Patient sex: M
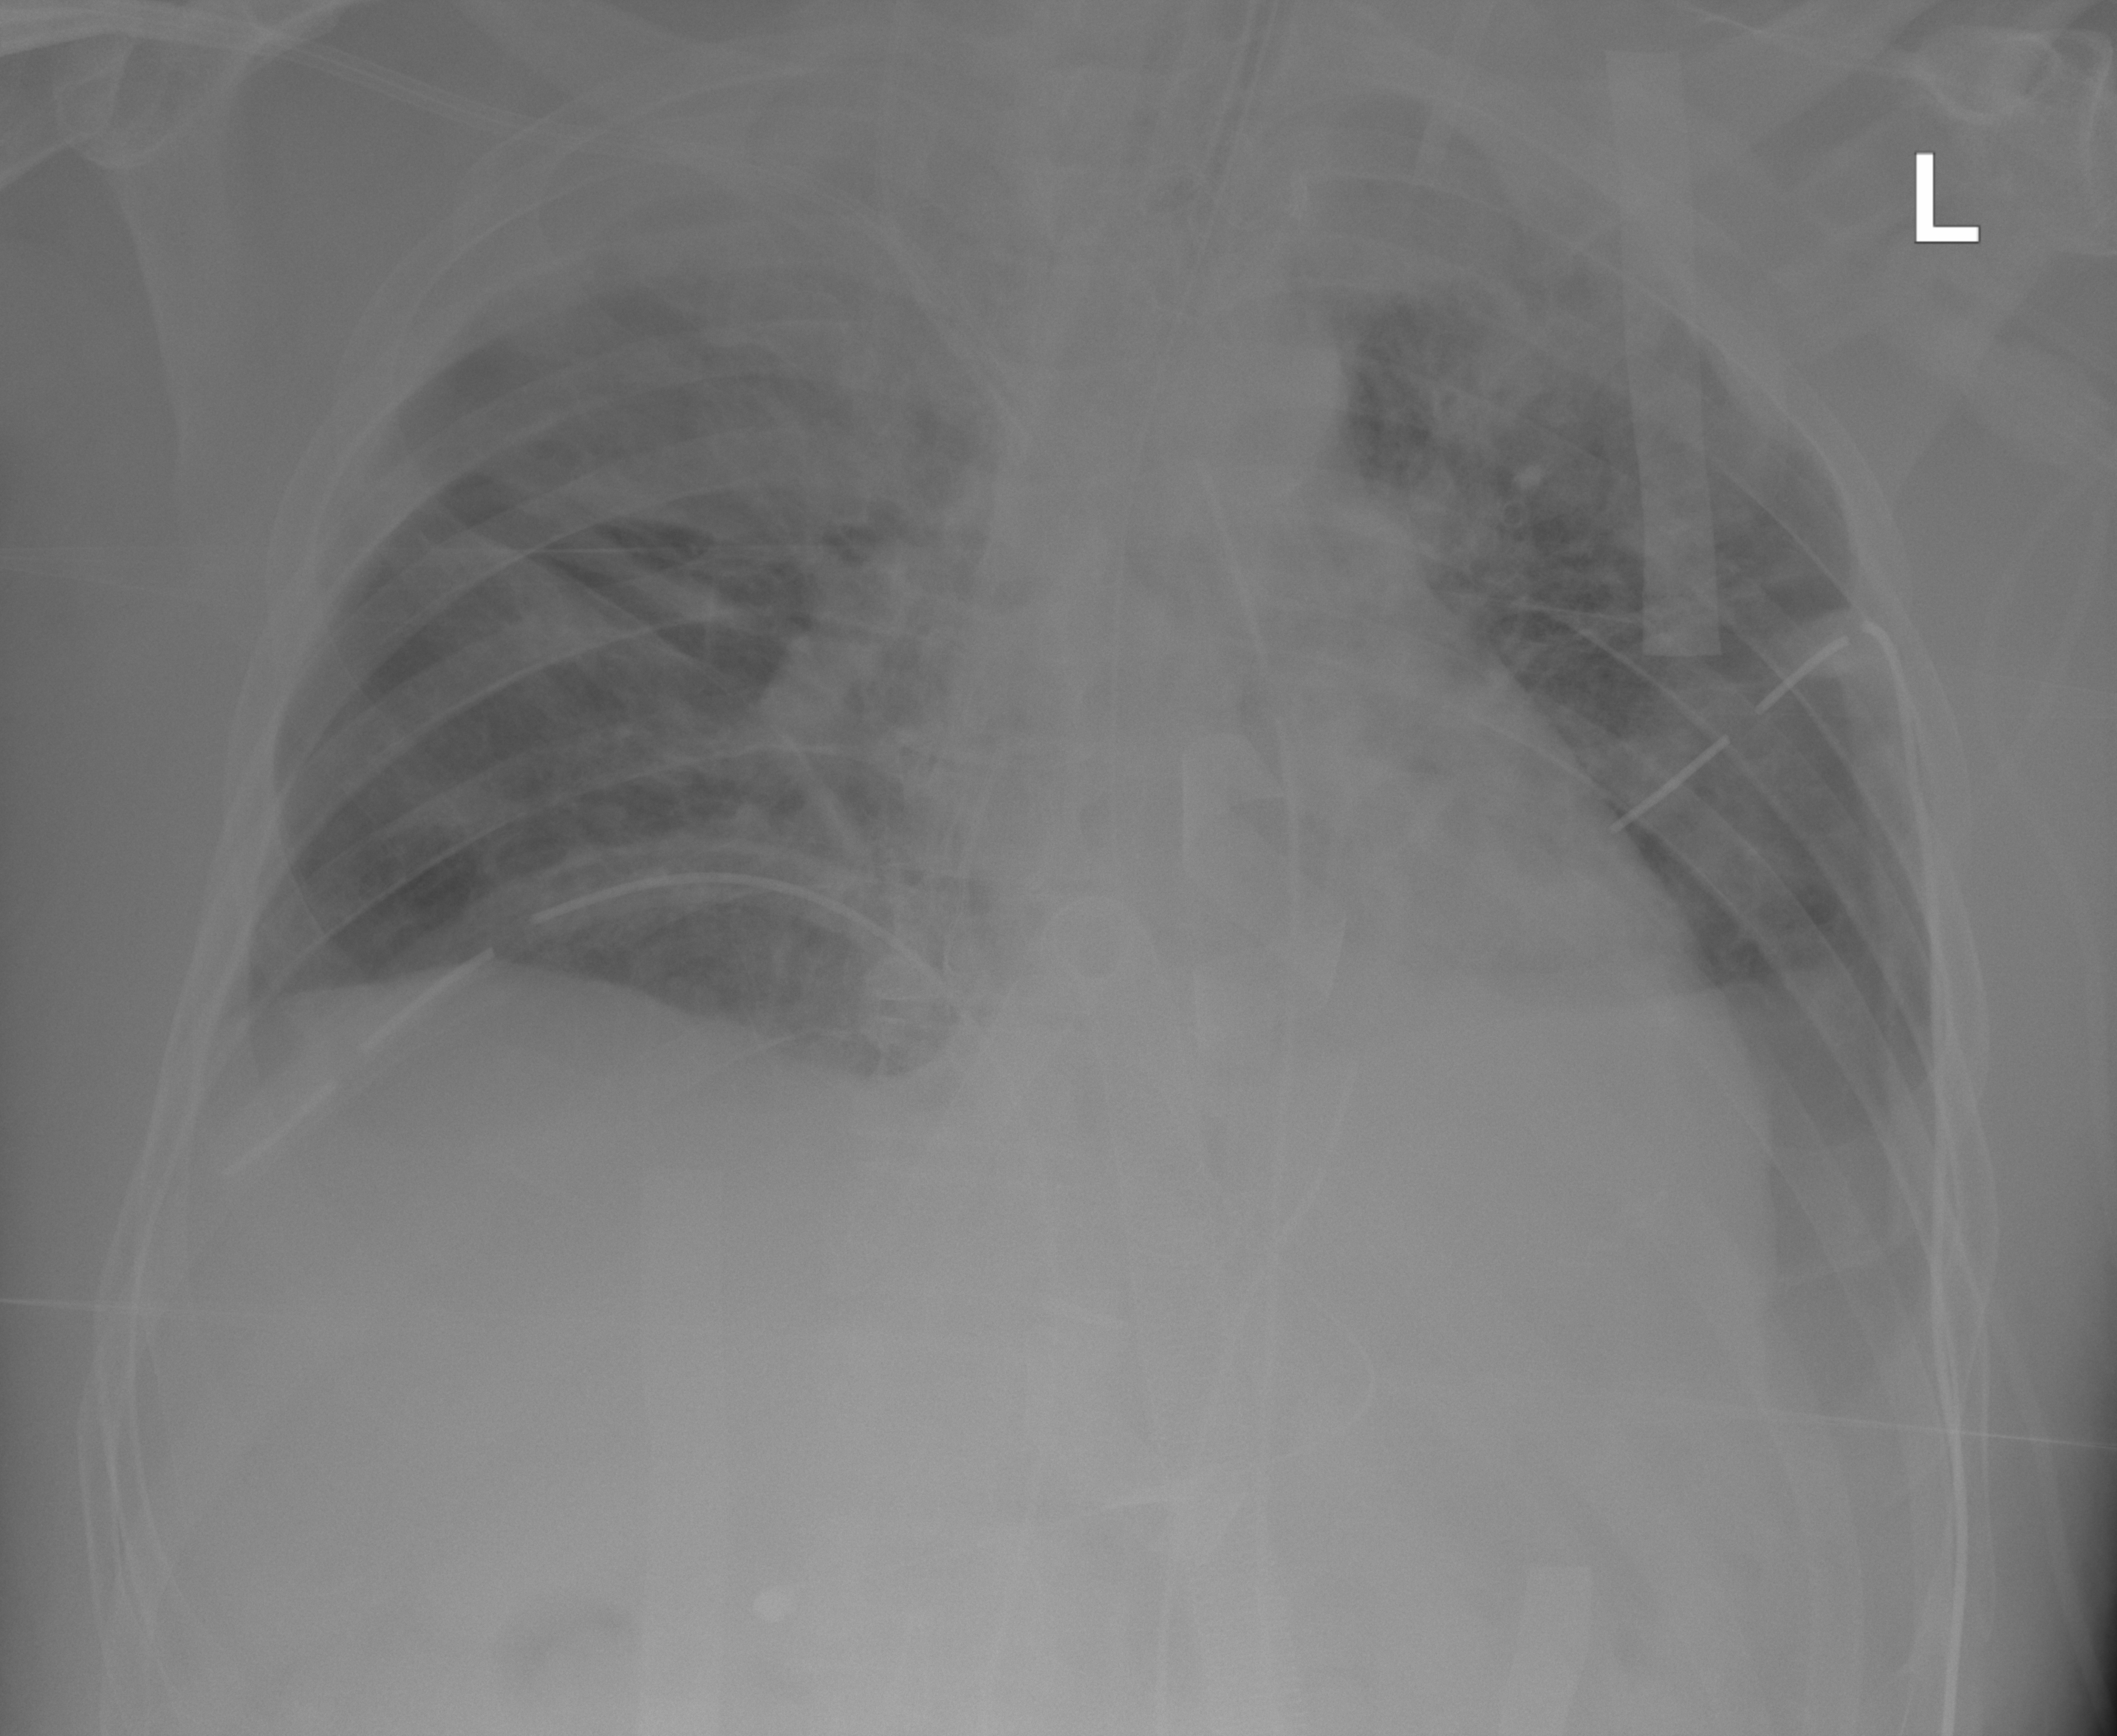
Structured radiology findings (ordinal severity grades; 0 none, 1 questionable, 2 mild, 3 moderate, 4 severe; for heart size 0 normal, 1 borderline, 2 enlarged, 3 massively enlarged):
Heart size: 2
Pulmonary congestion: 2
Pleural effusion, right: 0
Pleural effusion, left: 2
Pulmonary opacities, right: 2
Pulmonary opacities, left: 2
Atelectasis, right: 2
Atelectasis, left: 2